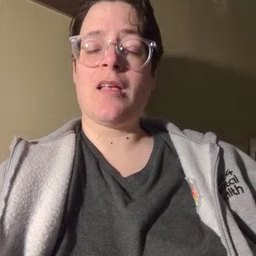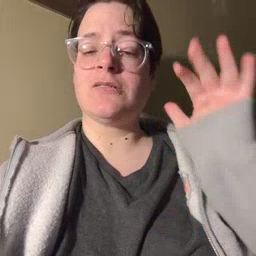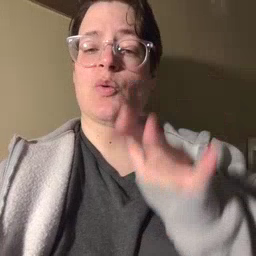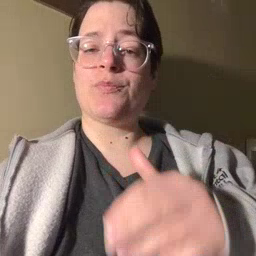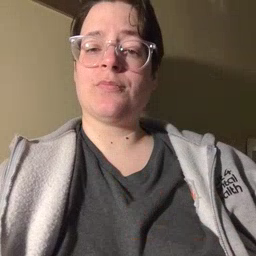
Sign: snow